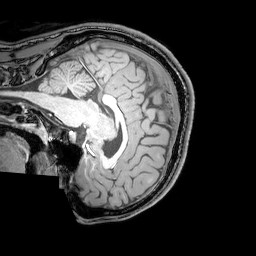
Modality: T1w
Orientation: sagittal
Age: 22
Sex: male
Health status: healthy
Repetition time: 0.081 s
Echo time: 0.037 s